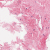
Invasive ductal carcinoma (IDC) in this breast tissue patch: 0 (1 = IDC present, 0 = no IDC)